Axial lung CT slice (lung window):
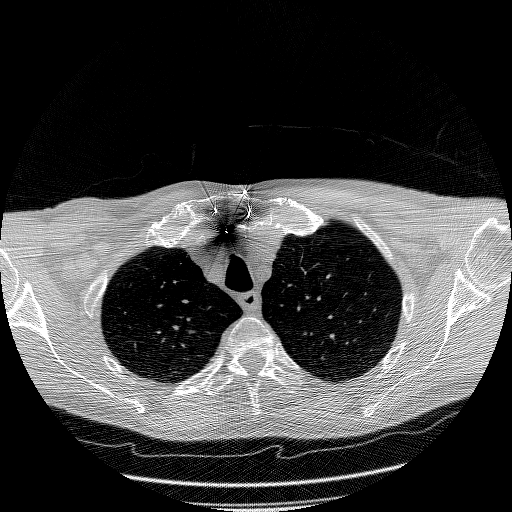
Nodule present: no